Question: I am trying to separate characters by (-)dashes in VBA, then paste it to column B. So in my Column A I have TOM-JAY-MOE-XRAY. Now if I want to split it and paste into 4 different column like column B=TOM, C=JAY,so on. Here is my code and image to understand better.

'''
Sub x()
Dim sheet As Worksheet
Set sheet = ActiveWorkbook.Worksheets("Sheet1")
For x = 1 To sheet.Range("A" & sheet.Rows.Count).End(xlUp).Row
sheet.Range("A", "B", "C", "D" & x) = InStr(1, sheet.Cells(x, 1), "-")
Next x
End Sub
'''
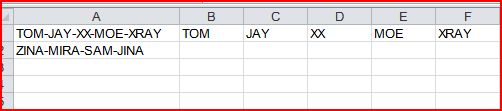
Answer: You can do this like this:
'''
With Sheets("SheetName")
Dim lr As Long
lr = .Range("A" & .Rows.Count).End(xlUp).Row
.Range("A1:A" & lr).TextToColumns Destination:=.Range("B1") _
, DataType:=xlDelimited, Other:=True, OtherChar:="-"
End With
'''
There is a built-in functionality in Excel to separate a delimited text, 'TextToColumns'.
What we need is to just use that to separate the string especially if you only have 1 delimiter.
Actually, if you want all data in Column A to be evaluated, you don't need to check the last row with value. So below will work just fine.
'''
With Sheets("SheetName")
.Range("A:A").TextToColumns Destination:=.Range("B1") _
, DataType:=xlDelimited, Other:=True, OtherChar:="-"
End With
'''